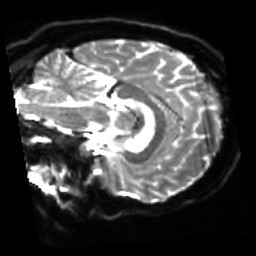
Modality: sbref
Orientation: sagittal
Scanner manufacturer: siemens
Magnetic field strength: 3 T
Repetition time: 4 s
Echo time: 0.0594 s